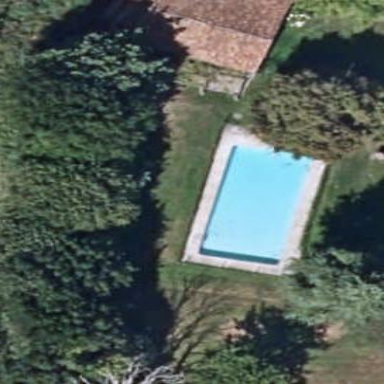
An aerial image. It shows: Swimming pool located in leisure land.